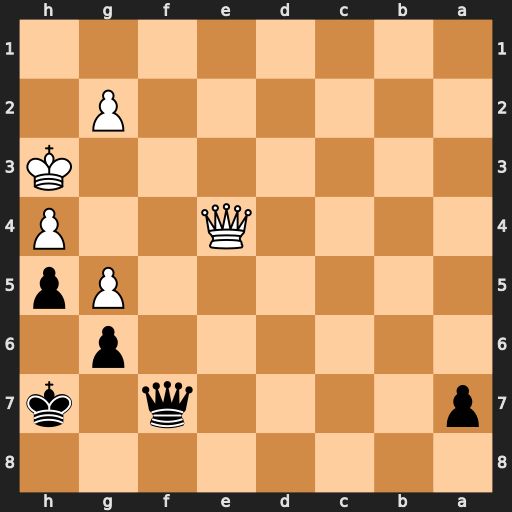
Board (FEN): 8/p4q1k/6p1/6Pp/4Q2P/7K/6P1/8
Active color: b
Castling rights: -
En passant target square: -
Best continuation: Qf5+ Qxf5 gxf5 Kg3 a5 Kf4 a4